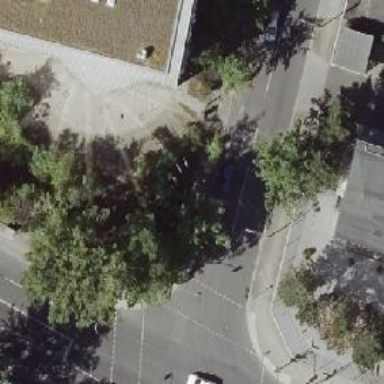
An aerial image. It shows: Road with traffic signals.